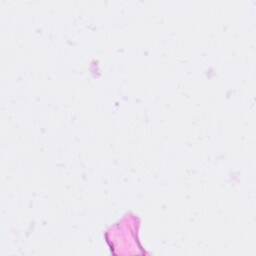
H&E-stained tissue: Pancreatic